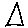
Label: triangle